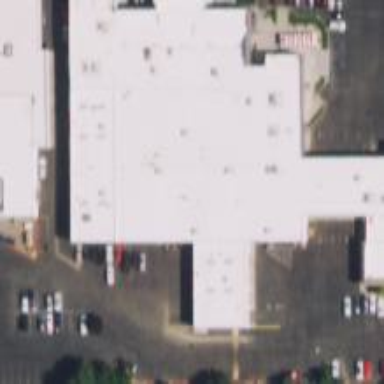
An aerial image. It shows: Commercial building with car shop.